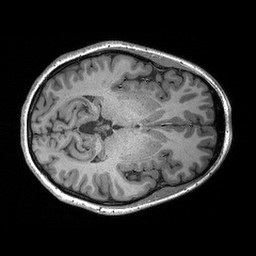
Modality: T1w
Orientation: axial
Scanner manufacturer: siemens
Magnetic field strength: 3 T
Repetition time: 2.3 s
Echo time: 0.00298 s